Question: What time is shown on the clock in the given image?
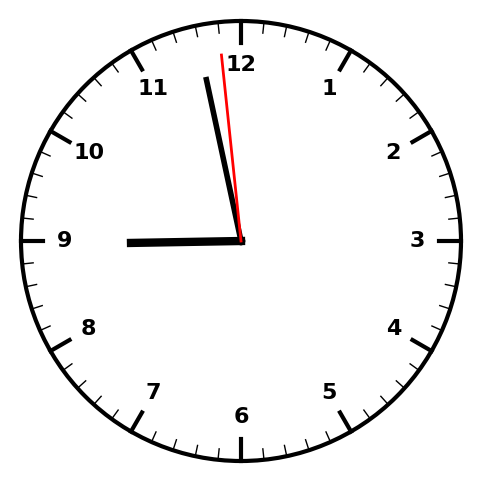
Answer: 08:57:59